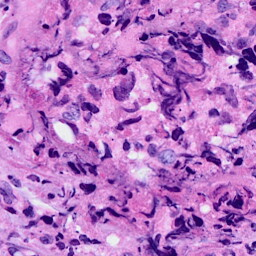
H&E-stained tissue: Breast